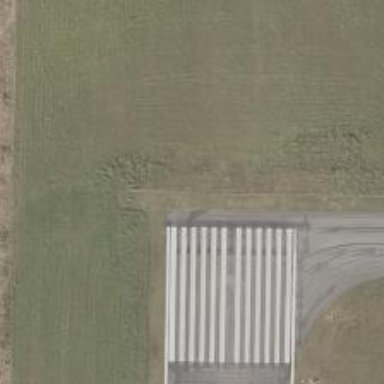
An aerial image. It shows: Asphalt runway at the airport.